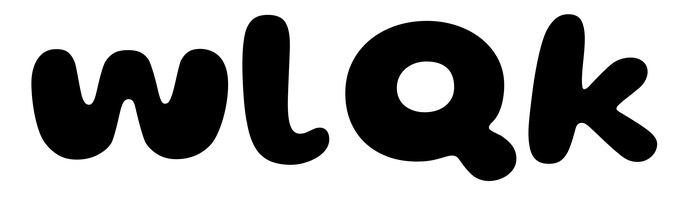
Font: Gluten_Bold